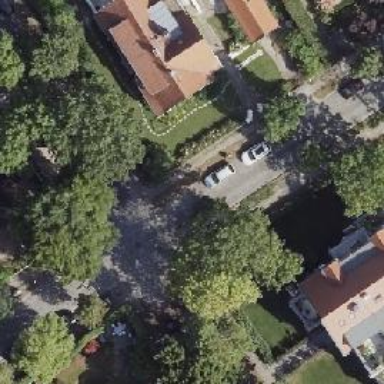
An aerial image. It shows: Residential road with asphalt surface. Both sides have sidewalks.